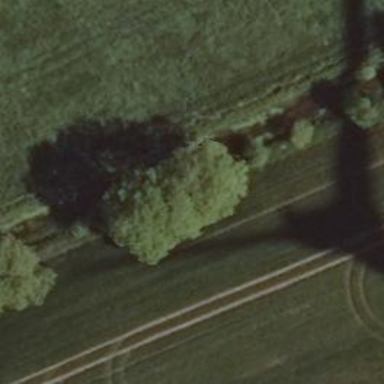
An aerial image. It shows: Row of deciduous broadleaved trees.